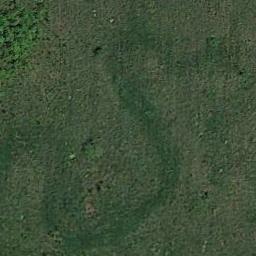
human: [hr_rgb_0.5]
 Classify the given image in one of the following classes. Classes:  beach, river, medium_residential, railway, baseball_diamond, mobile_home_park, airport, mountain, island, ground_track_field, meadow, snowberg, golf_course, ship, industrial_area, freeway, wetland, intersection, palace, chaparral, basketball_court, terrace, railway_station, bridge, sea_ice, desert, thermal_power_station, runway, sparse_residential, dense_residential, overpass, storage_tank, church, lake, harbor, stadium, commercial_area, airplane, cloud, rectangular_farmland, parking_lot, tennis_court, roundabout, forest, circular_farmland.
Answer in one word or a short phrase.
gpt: meadow